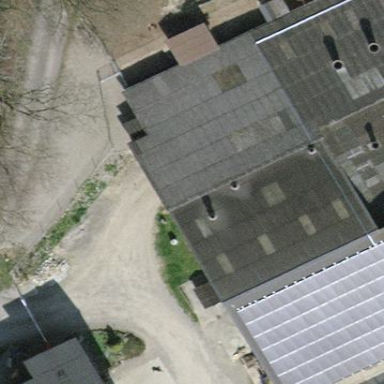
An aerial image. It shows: View of roof of building.